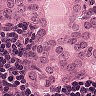
Metastatic tissue present: yes